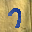
Label: 7